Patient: sex F, age 68
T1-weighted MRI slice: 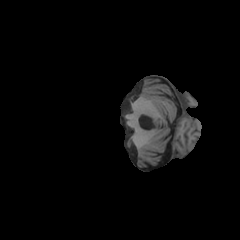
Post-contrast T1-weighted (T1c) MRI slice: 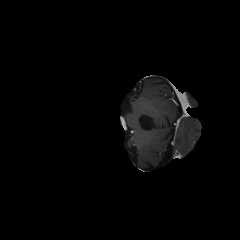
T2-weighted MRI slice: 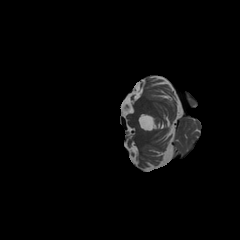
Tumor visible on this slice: no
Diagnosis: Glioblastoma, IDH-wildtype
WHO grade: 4